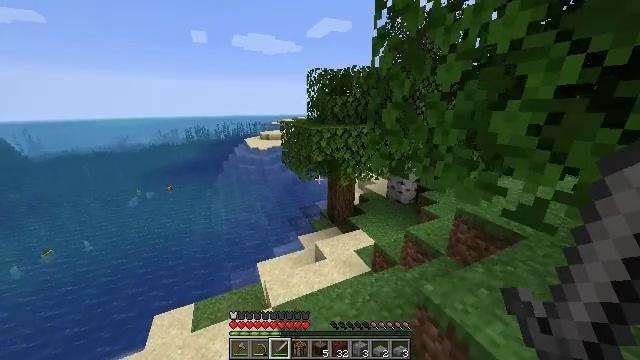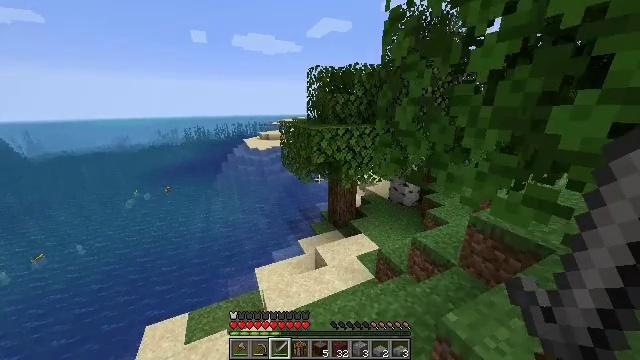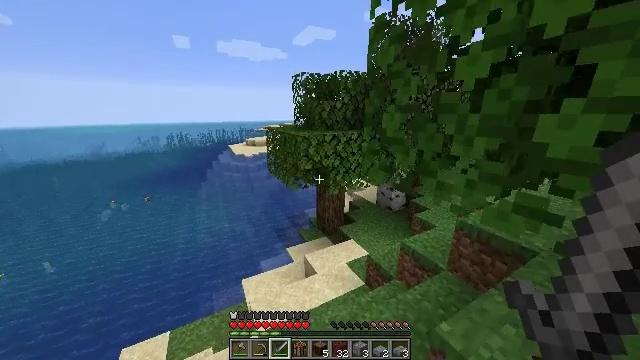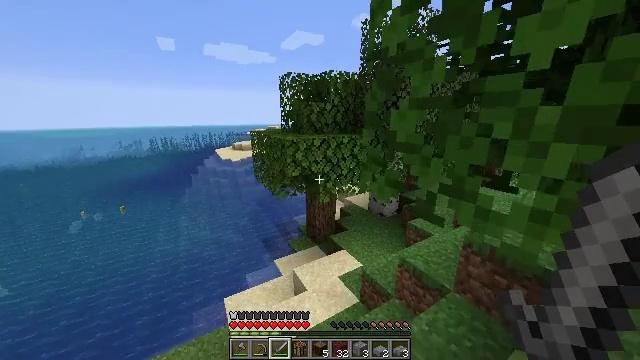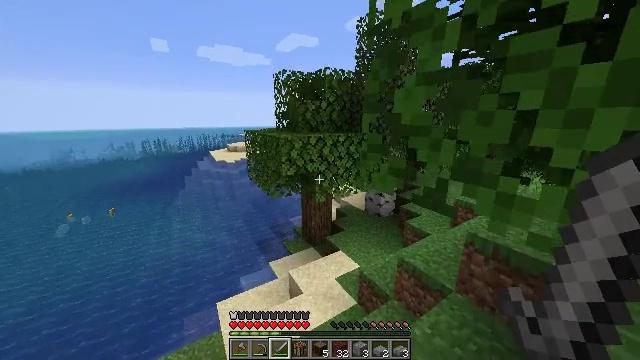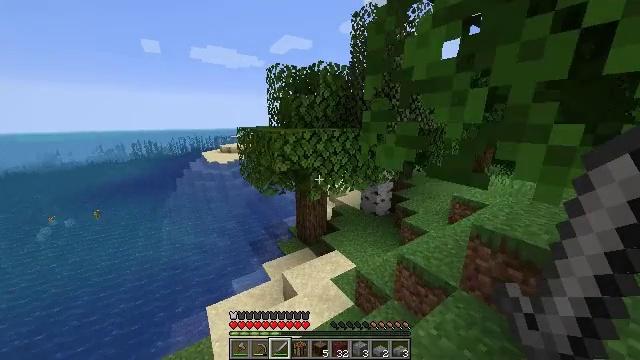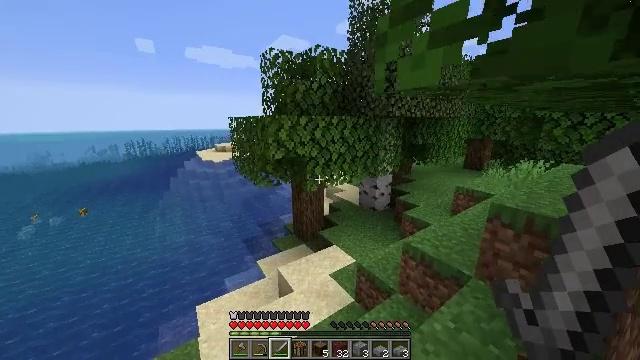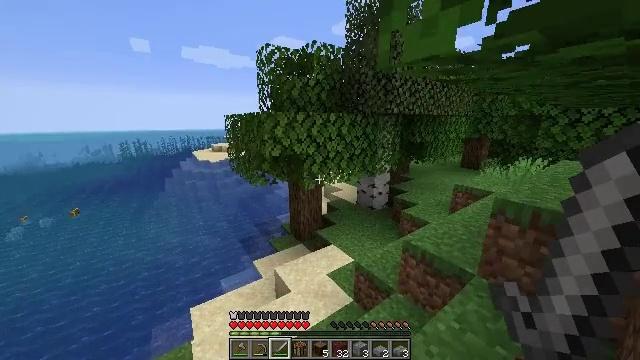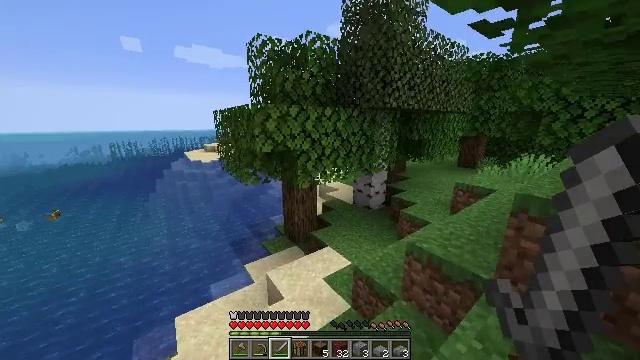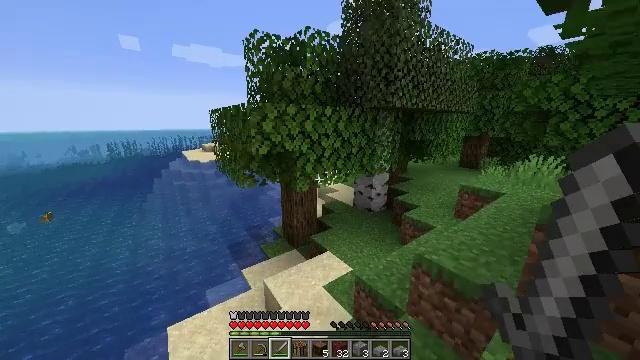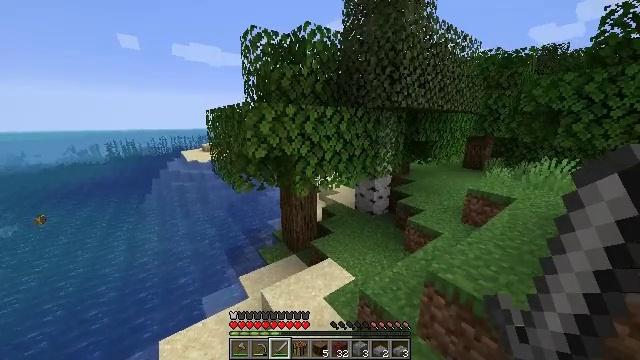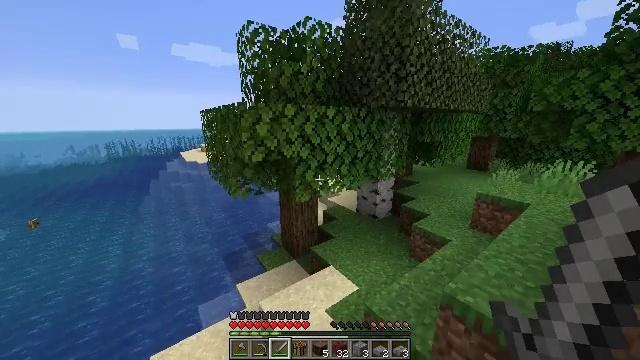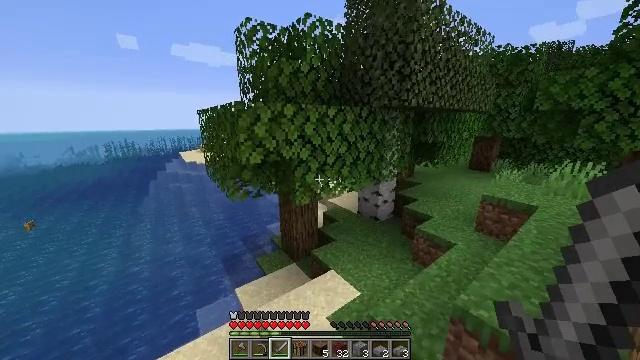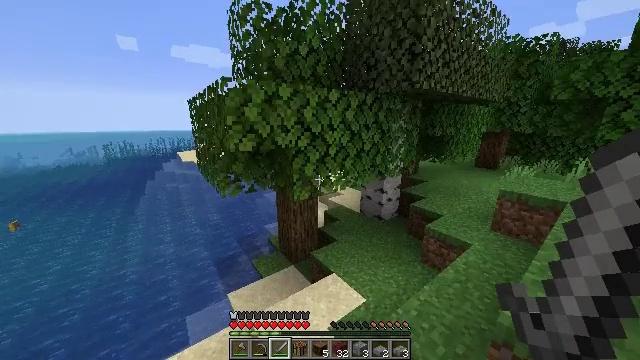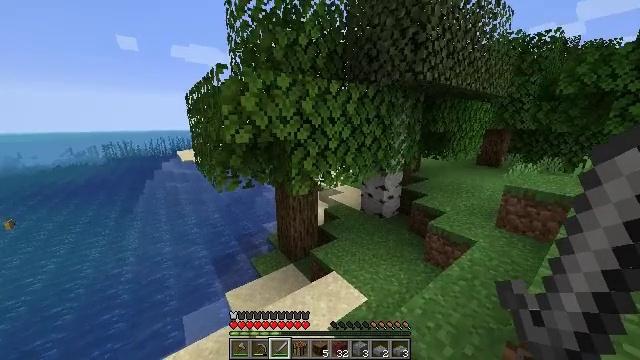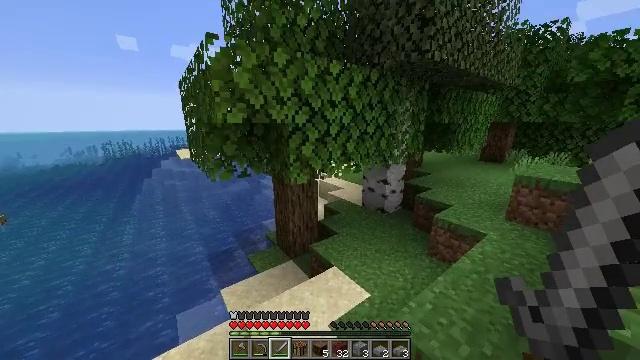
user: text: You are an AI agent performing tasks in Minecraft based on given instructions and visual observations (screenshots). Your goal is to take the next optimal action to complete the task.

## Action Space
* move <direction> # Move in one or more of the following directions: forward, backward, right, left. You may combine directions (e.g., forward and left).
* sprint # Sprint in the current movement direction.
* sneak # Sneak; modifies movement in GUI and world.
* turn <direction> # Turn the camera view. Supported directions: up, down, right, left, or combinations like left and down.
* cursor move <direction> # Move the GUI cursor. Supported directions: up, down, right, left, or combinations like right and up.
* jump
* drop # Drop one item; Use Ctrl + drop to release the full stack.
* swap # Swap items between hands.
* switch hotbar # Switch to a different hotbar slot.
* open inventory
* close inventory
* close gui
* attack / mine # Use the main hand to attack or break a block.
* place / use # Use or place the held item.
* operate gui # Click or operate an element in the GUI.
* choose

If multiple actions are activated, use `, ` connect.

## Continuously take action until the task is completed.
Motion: motion action
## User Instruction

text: Mine oak leaves.
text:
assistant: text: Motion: move forward, sprint
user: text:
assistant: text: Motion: move forward, sprint, turn right and up
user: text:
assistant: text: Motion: move forward, sprint, turn right and up
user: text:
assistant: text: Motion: move forward, sprint, turn right
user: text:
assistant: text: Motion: move forward, sprint, turn right
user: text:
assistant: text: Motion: move forward, sprint
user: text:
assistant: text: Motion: move forward, sprint
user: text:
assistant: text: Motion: move forward, sprint, turn right
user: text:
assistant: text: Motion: move forward, sprint
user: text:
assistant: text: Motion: move forward, sprint
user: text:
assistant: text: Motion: move forward, sprint
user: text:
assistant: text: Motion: move forward, sprint
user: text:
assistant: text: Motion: move forward, sprint
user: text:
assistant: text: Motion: move forward, sprint
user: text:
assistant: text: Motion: move forward, sprint
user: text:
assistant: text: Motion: move forward, sprint, turn left
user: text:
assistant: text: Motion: move forward, sprint
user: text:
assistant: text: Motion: move forward, sprint
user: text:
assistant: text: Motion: move forward, sprint, turn right
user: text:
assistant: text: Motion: move forward, sprint, turn right
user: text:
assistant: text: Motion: move forward, sprint
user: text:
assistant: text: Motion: move forward, sprint
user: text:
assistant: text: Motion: move forward, sprint, turn right
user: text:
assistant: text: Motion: move forward, sprint, turn right
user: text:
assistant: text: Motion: move forward, sprint, turn right
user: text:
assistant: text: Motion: move forward, sprint
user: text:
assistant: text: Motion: move forward, sprint
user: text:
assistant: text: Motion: move forward, sprint
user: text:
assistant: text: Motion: move forward, sprint
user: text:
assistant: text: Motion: move forward, sprint